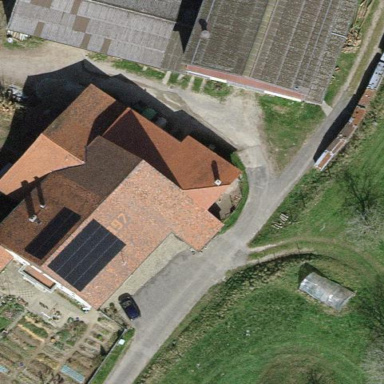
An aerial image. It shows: Farmyard area.